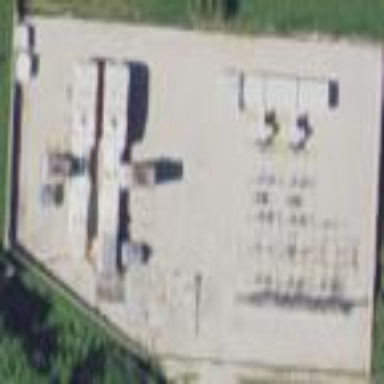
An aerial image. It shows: Power substation dedicated to generation.